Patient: sex F, age 56
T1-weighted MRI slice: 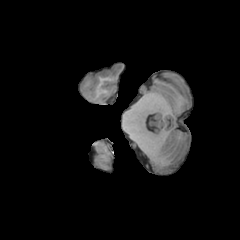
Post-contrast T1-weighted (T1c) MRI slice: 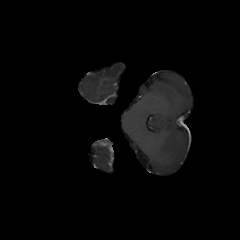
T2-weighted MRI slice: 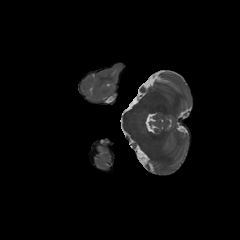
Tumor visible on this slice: yes
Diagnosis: Glioblastoma, IDH-wildtype
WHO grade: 4